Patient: sex M, age 60
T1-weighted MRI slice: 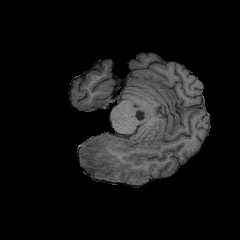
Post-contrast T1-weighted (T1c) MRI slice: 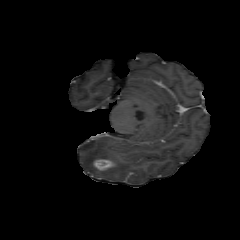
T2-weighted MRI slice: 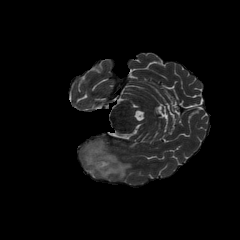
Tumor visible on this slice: yes
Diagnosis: Glioblastoma, IDH-wildtype
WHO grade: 4